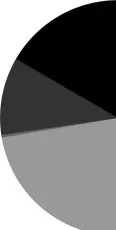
Pathogen identification from cerebrospinal fluid sample using next-generation sequencing method. (B) Reads distribution of total DNA sequence in the CSF sample without human host.
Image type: pathology (methylene_blue)